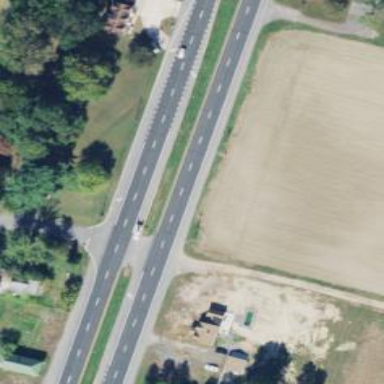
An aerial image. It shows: Trunk link highway.